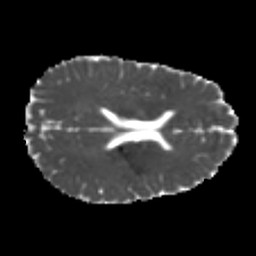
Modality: MD
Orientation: axial
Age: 23
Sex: male
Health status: healthy
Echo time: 0.074 s